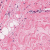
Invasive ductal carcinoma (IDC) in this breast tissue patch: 0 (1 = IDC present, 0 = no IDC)